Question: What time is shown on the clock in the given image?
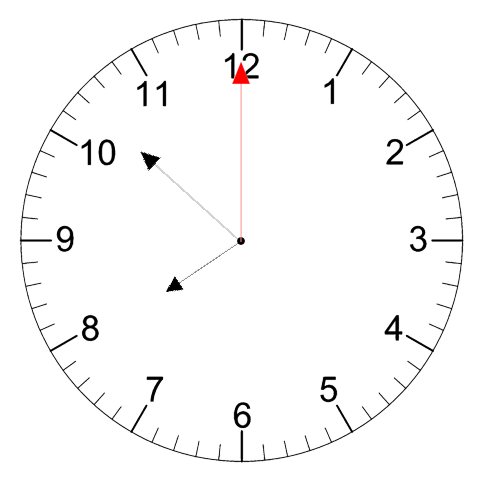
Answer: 07:52:00